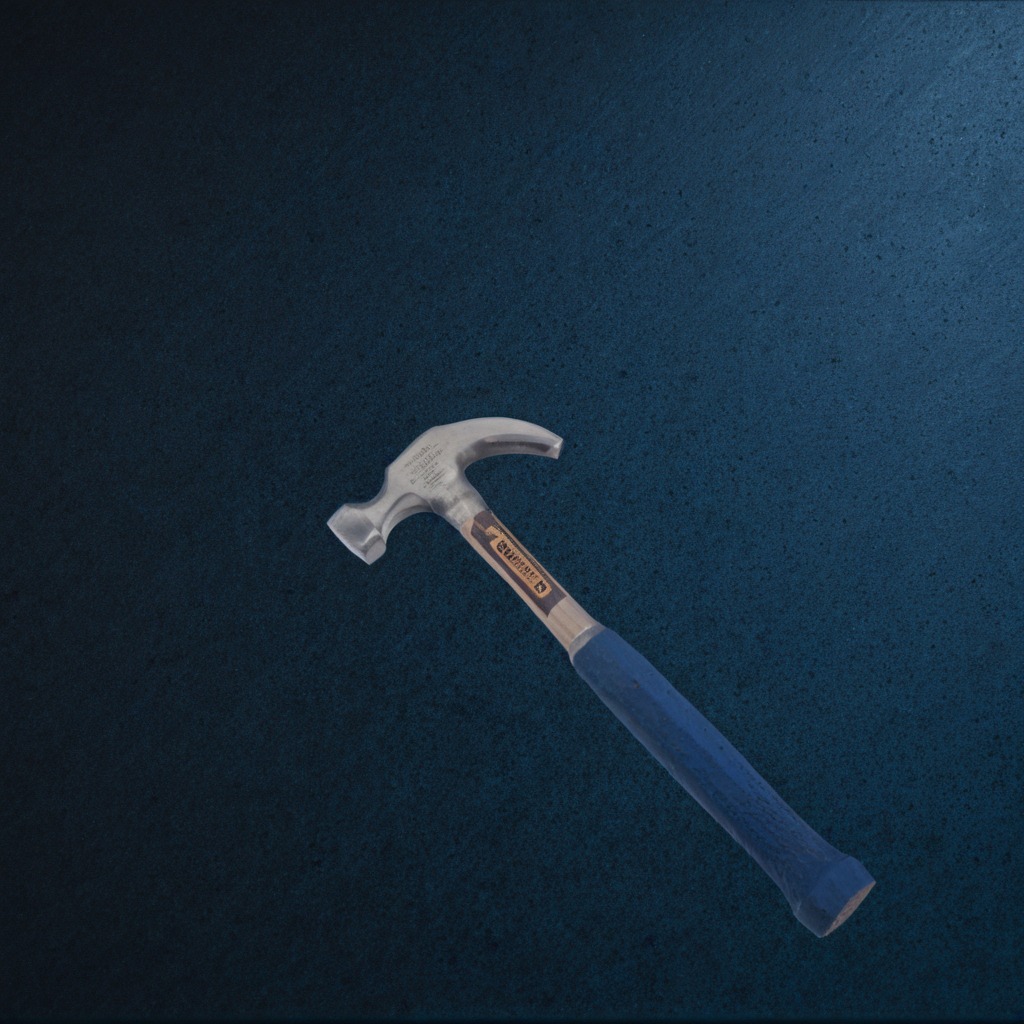
A hammer is lying on the granite tabletop.